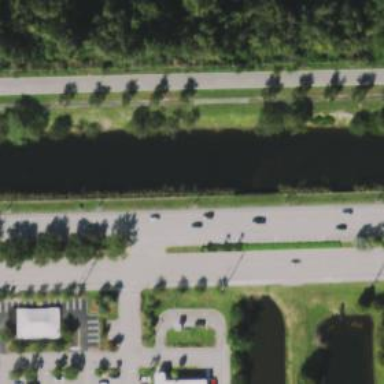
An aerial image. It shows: Culvert underpass for canal.